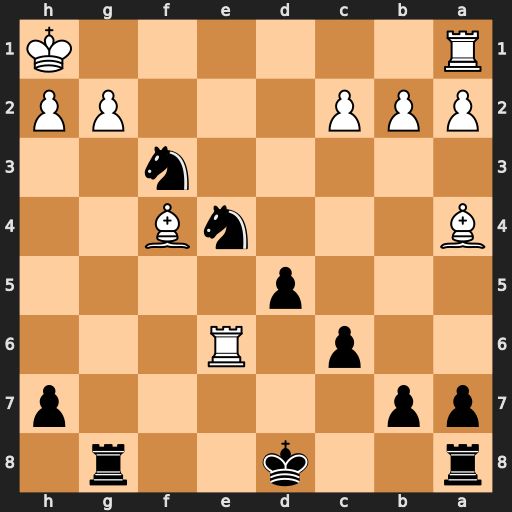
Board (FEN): r2k2r1/pp5p/2p1R3/3p4/B3nB2/5n2/PPP3PP/R6K
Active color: b
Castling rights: -
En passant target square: -
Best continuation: Nf2#